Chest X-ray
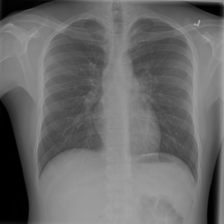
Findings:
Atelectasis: negative
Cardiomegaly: negative
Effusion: negative
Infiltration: negative
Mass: negative
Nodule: negative
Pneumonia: negative
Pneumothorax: negative
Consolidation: negative
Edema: negative
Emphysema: negative
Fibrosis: negative
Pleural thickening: negative
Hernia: negative